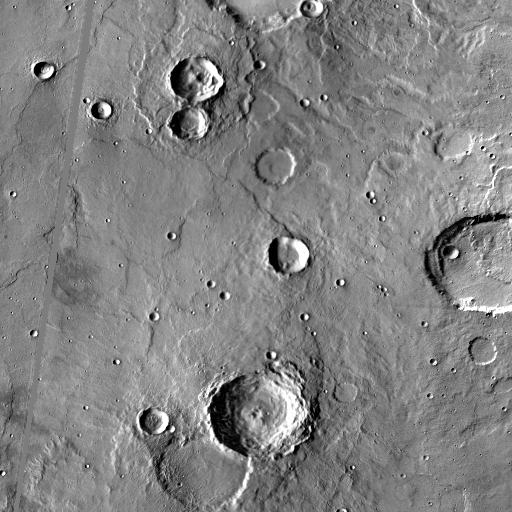
Crater classes present: Background, Other, Layered, Buried, Secondary